Interaction volume radius: 5 \u00c5
Interaction volume height: 25 \u00c5
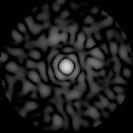
Disorder parameter: 0.8268